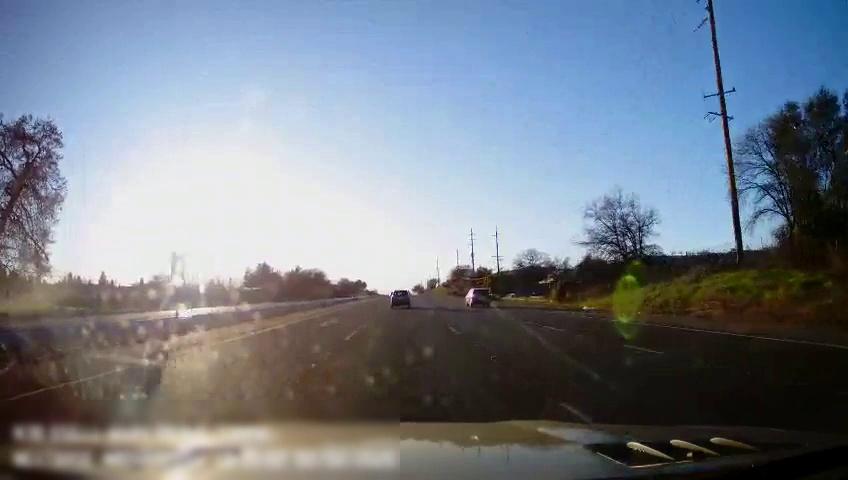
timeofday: Day
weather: Sunny
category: Drivable Space
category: Drivable Space
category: Vehicles | Car
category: Vehicles | Car
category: Lanes | Alternate Lane
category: Lanes | Alternate Lane
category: Lanes | Current Lane
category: Lanes | Current Lane
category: Lanes | Alternate Lane